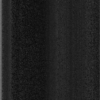
Label: dusty